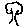
Label: tree